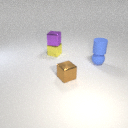
small blue rubber sphere behind small brown metal cube